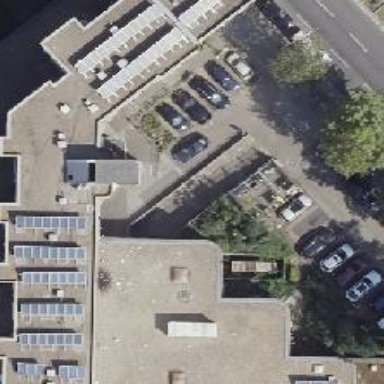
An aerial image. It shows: Parking entrance.